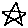
Label: star